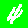
Digit: 4